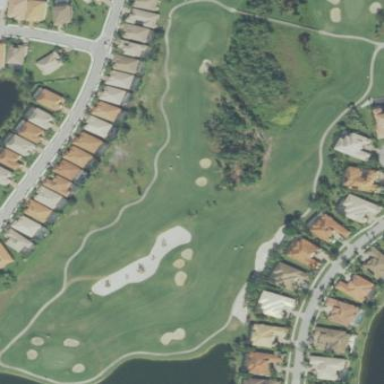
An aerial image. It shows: Designated golf cartpath along service road.